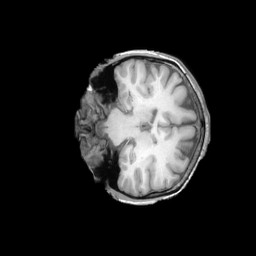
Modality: T1w
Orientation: coronal
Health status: ill
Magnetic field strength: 3 T